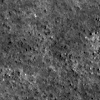
Atmospheric dust classification: not_dusty